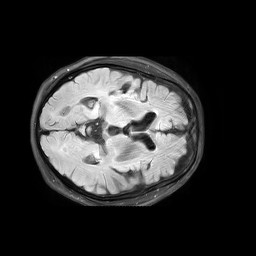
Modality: FLAIR
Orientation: axial
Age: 69
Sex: male
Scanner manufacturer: philips
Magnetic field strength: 3 T
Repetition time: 11 s
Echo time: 0.125 s